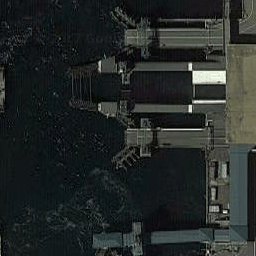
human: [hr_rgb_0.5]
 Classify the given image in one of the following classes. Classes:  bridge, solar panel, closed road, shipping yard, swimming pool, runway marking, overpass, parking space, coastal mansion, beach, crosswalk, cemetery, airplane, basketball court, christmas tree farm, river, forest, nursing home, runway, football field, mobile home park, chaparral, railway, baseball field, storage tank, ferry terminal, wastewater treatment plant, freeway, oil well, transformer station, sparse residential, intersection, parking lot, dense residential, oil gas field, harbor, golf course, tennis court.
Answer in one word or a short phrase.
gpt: ferry terminal